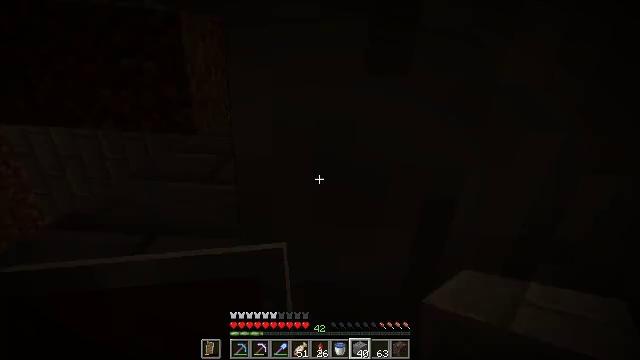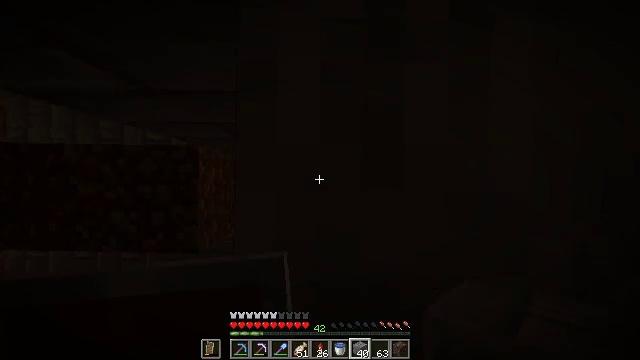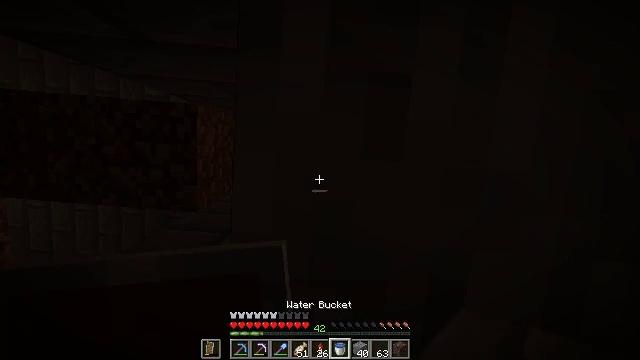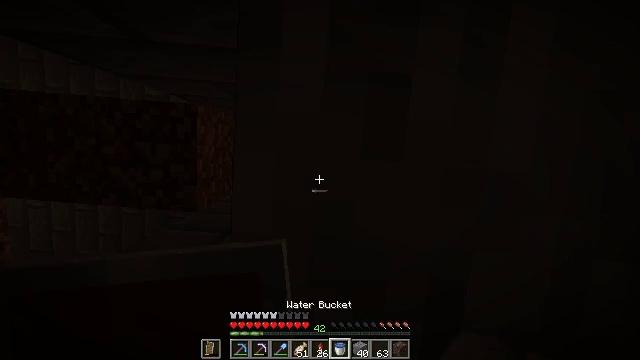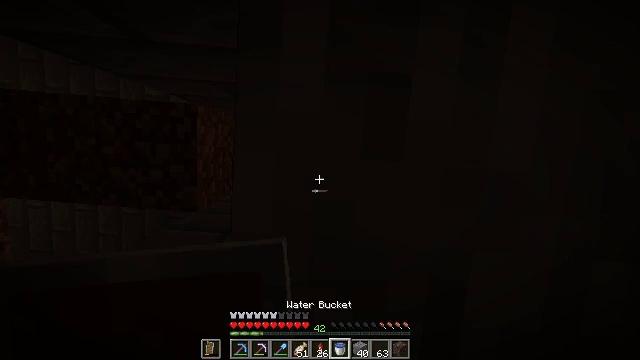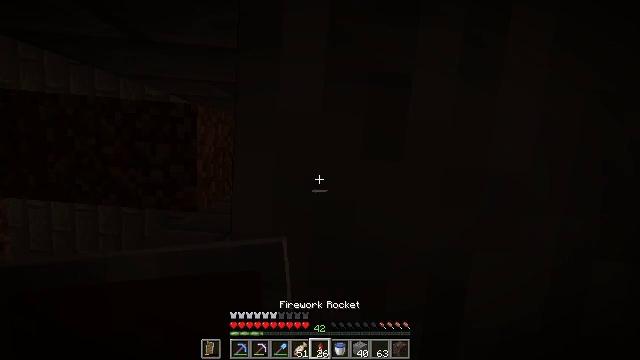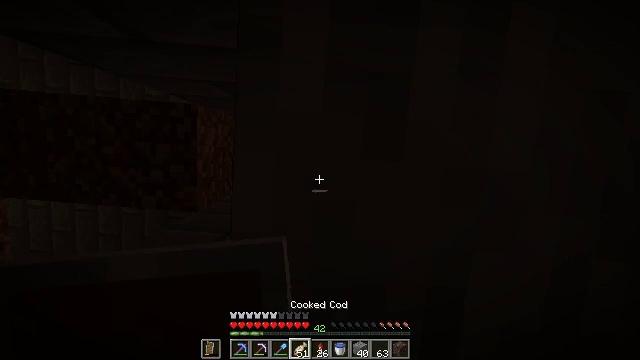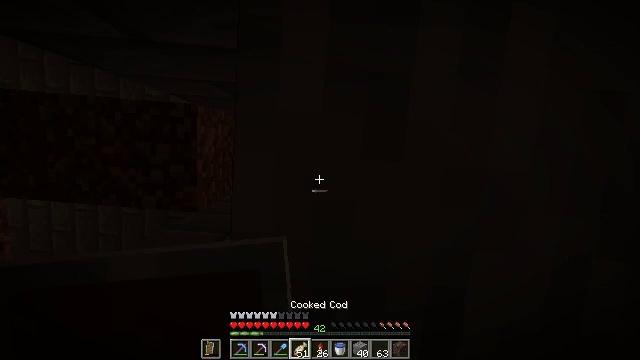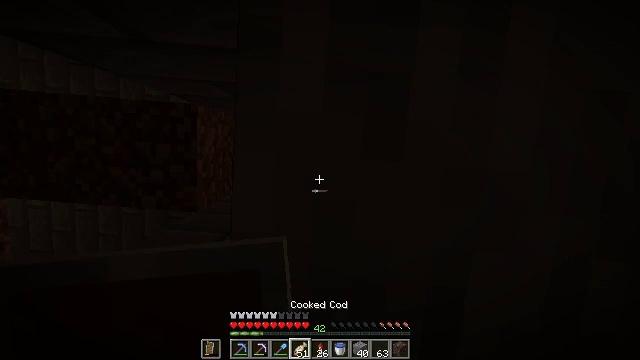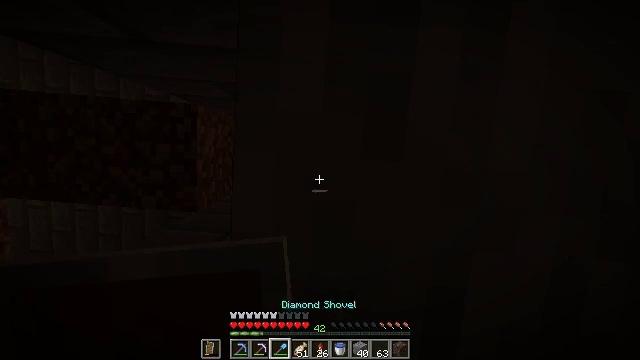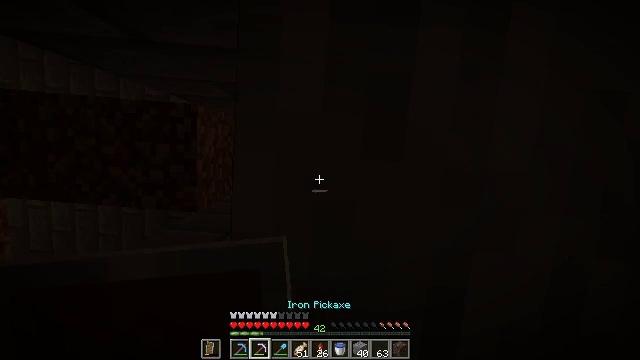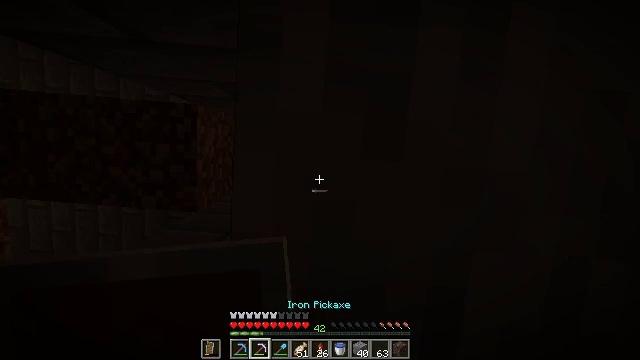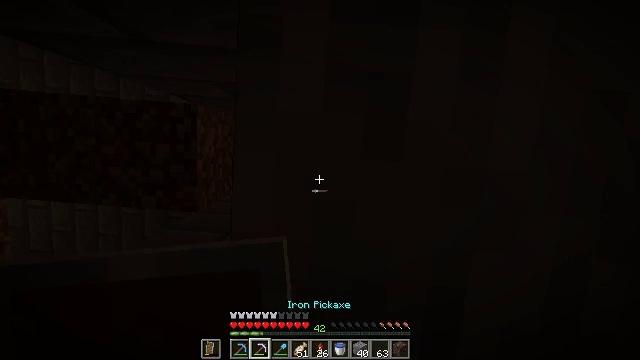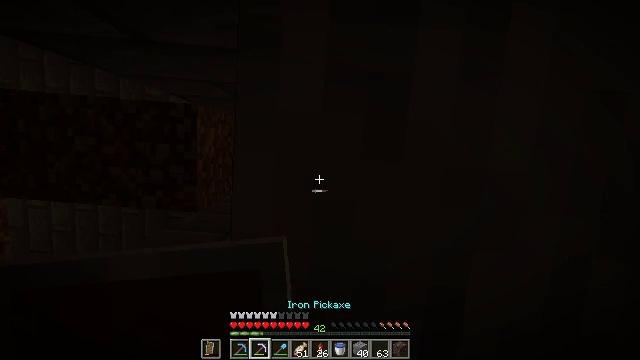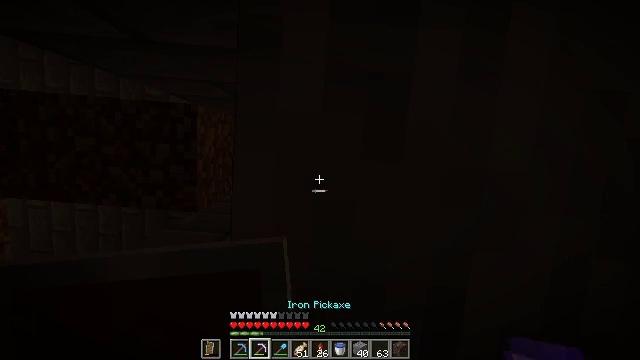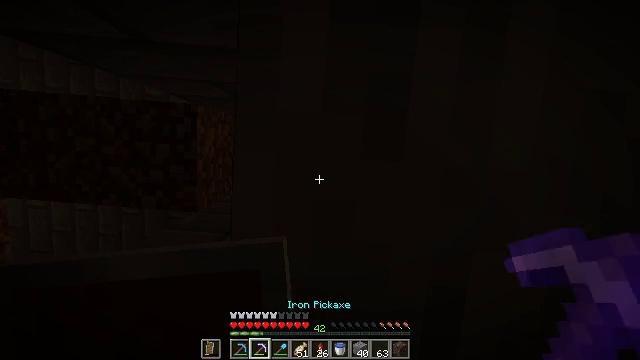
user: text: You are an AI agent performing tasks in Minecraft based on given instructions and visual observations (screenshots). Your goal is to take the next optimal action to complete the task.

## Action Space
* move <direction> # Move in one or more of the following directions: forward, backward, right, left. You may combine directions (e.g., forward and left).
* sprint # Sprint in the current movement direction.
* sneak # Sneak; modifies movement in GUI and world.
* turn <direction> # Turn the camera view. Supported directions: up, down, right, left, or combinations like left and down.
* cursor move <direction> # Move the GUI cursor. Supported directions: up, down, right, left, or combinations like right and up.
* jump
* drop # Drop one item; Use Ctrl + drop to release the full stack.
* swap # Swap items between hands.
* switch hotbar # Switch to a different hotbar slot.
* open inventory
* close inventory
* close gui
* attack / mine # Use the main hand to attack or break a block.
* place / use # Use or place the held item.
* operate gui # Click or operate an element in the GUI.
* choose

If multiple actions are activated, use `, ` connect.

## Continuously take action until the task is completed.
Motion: motion action
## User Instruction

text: Dig up the stone with a tool.
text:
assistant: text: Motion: no_op
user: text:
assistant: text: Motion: turn right and down
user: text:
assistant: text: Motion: no_op
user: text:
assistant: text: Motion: no_op
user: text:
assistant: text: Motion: no_op
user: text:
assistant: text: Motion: no_op
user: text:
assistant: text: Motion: no_op
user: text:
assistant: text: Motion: no_op
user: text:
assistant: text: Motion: no_op
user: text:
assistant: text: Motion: no_op
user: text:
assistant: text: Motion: no_op
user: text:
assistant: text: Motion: no_op
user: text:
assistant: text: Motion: no_op
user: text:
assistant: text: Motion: no_op
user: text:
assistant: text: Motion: no_op
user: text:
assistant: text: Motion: no_op
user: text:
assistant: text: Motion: no_op
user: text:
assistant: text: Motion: no_op
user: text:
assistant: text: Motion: no_op
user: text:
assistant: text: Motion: no_op
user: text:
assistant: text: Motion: no_op
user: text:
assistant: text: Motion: no_op
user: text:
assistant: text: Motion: no_op
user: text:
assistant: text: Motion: attack / mine
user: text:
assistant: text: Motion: attack / mine
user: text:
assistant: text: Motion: attack / mine
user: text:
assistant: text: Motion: no_op
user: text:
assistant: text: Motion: no_op
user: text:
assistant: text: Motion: attack / mine
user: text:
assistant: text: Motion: attack / mine